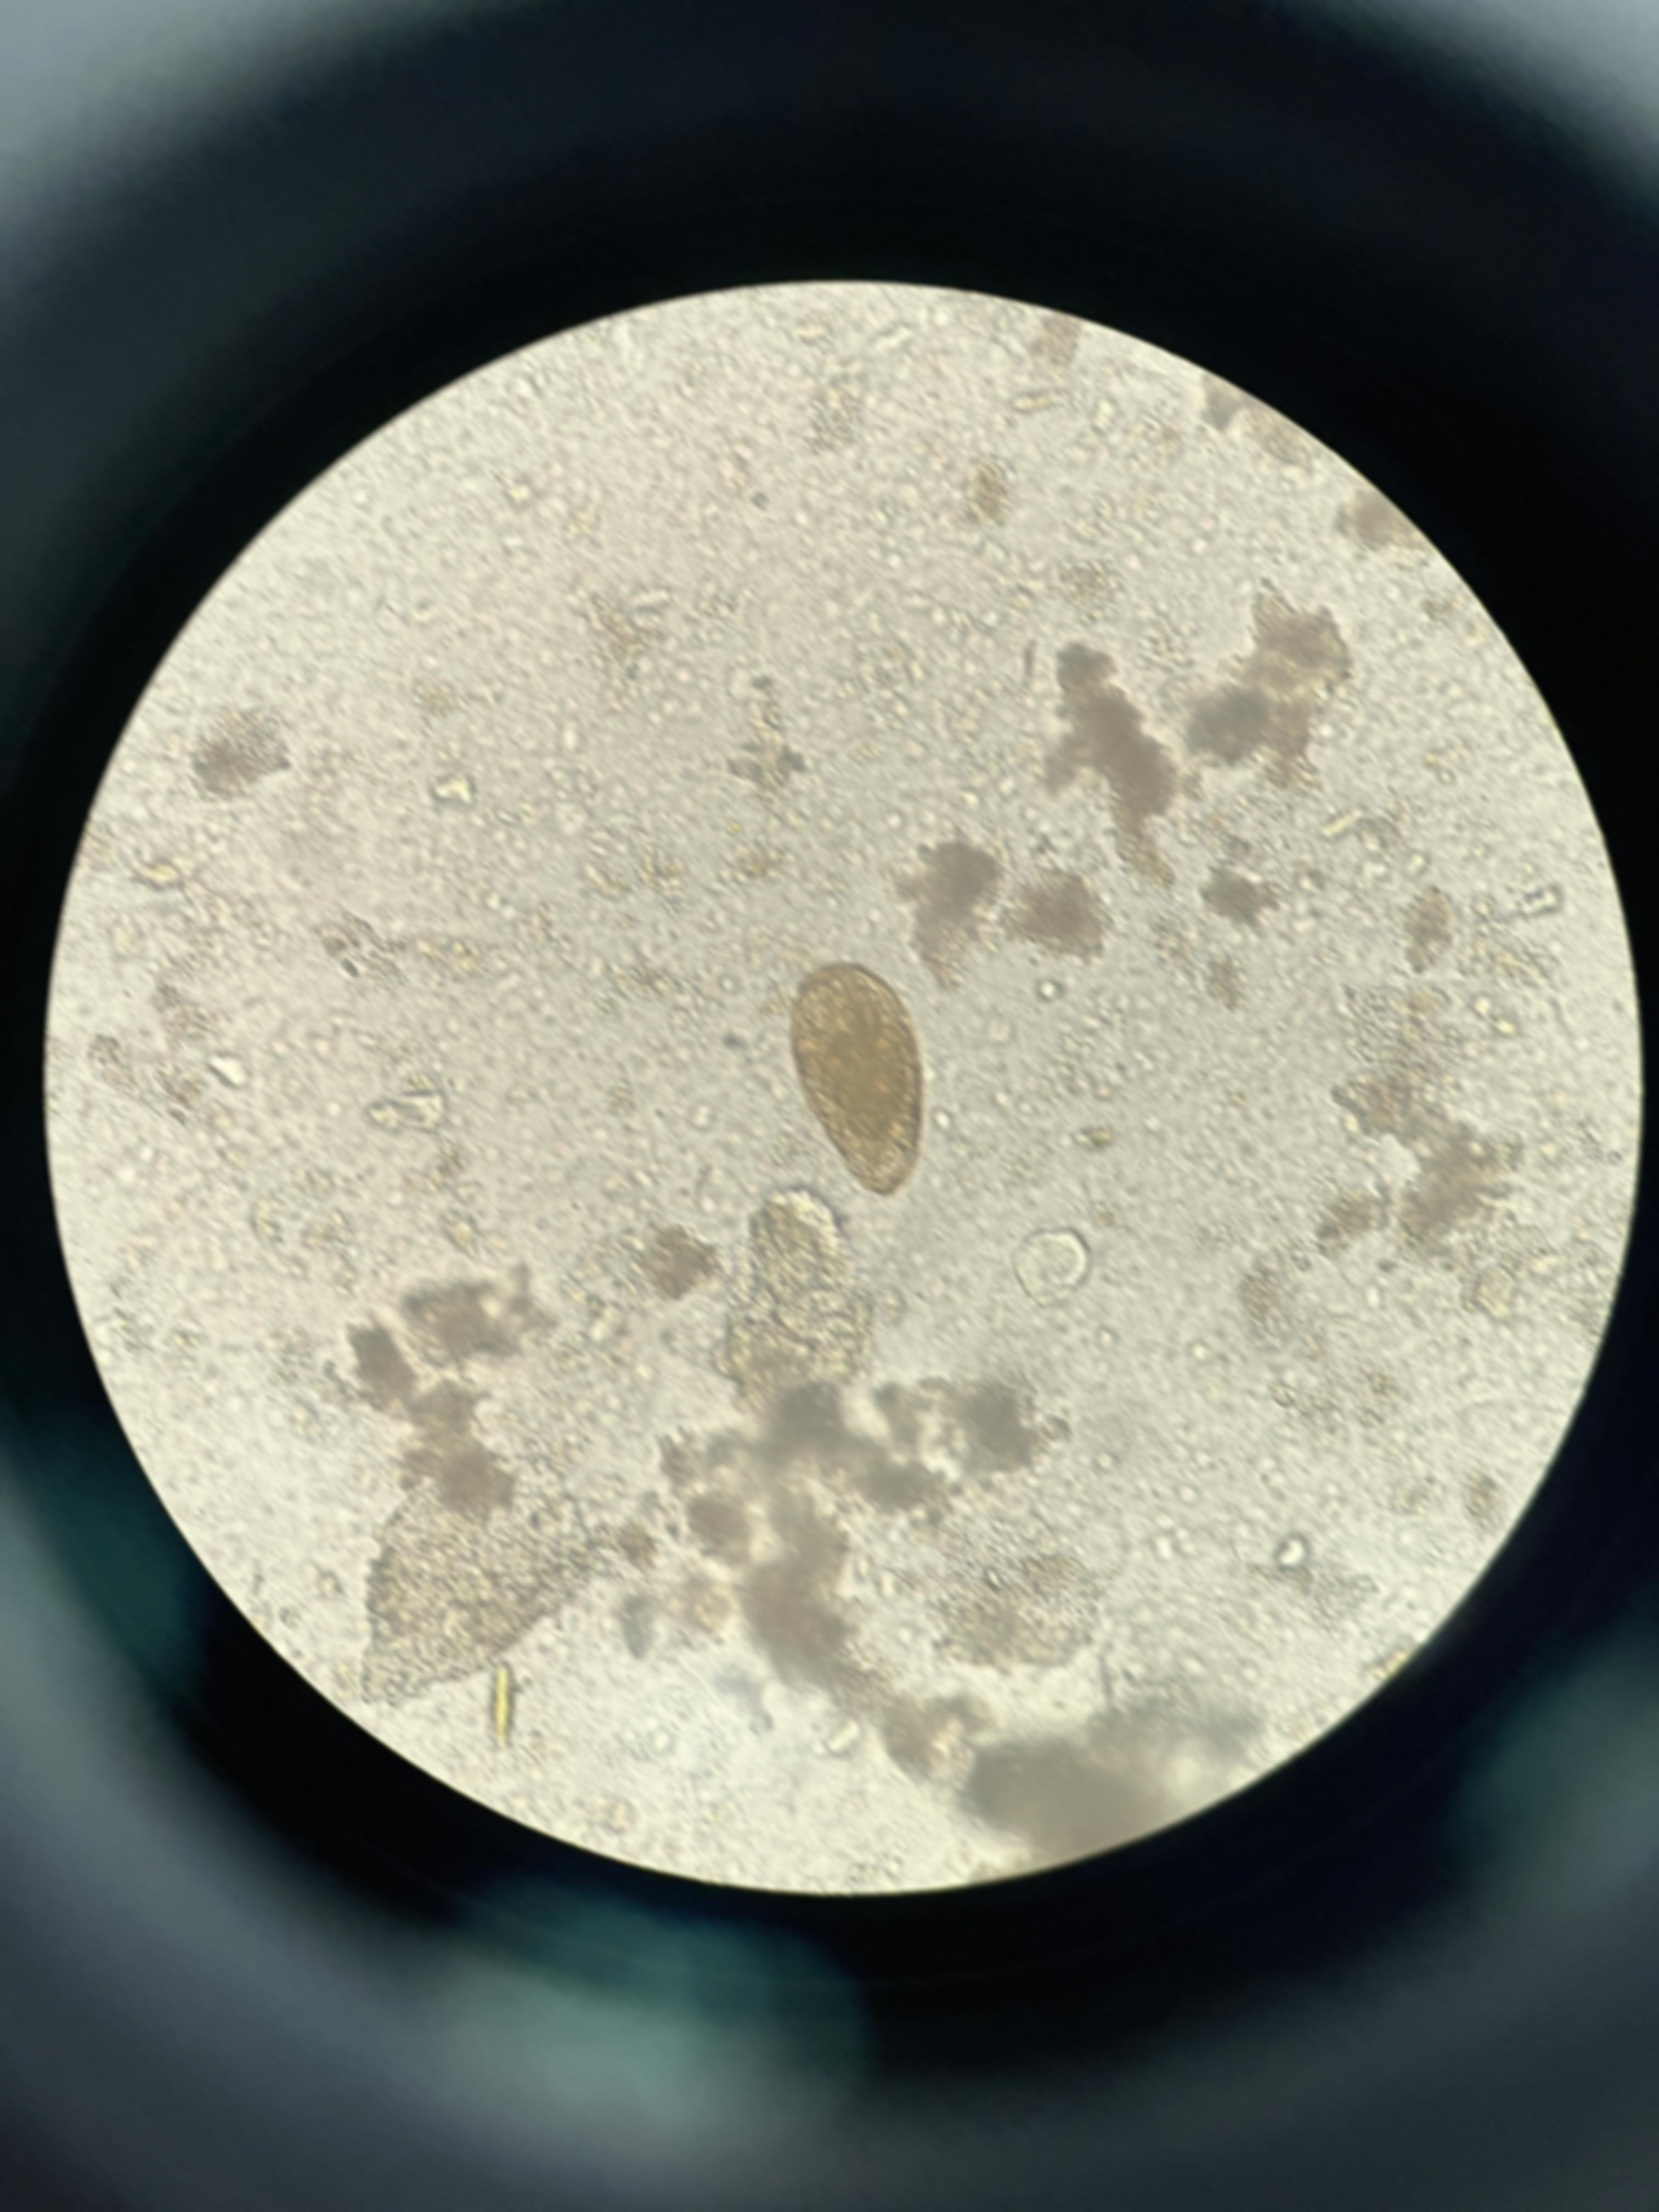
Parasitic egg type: Paragonimus spp